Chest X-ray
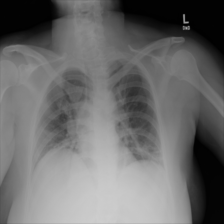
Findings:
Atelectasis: positive
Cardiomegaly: negative
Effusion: negative
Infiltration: negative
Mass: negative
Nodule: negative
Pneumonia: negative
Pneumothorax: negative
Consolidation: negative
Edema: negative
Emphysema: negative
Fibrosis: negative
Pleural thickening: negative
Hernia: negative